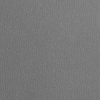
Atmospheric dust classification: dusty